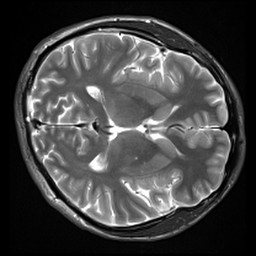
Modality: inplaneT2
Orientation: axial
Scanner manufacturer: siemens
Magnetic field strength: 3 T
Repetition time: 7.02 s
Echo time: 0.069 s